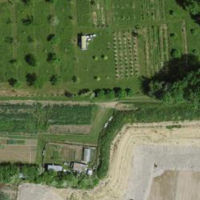
EUNIS habitat code: 52
Species observed at this site:
Euonymus europaeus